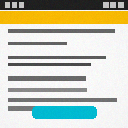
Screen state: on